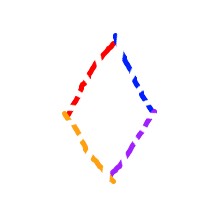
Shape: rhombus